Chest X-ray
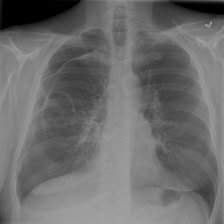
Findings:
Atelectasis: negative
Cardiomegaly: negative
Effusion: negative
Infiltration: negative
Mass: negative
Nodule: negative
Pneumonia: negative
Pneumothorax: positive
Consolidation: negative
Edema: negative
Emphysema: negative
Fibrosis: negative
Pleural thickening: negative
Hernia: negative